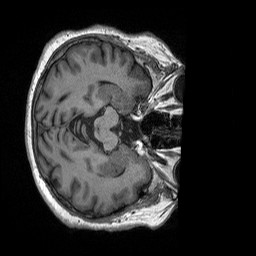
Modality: T1w
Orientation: axial
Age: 67
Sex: female
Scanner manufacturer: siemens
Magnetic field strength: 3 T
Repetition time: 2.4 s
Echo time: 0.00226 s